Question: I am attempting to fill a circle with a series of other images and have those images masked off by the circle. I can see why this isn't working, but I can't come up with a solution as to how to fix it.
My drawing code (using processing) is as follows:
'''
PGraphicsOpenGL pgl = (PGraphicsOpenGL) g; // g may change
// This fixes the overlap issue
gl.glDisable(GL.GL_DEPTH_TEST);
// Turn on the blend mode
gl.glEnable(GL.GL_BLEND);
// Define the blend mode
gl.glBlendFunc(GL.GL_SRC_ALPHA, GL.GL_ONE_MINUS_SRC_ALPHA);
// draw the backgroud
fill(200,200,200);
rect(0, 0, width, height);
// cut out the circle
gl.glBlendFunc(GL.GL_ZERO, GL.GL_ONE_MINUS_SRC_ALPHA);
tint(0,0,0,255);
image(circle, 0, 0);
// draw the circle
gl.glBlendFunc(GL.GL_ONE_MINUS_DST_ALPHA, GL.GL_ONE);
tint(140,0,0,255);
image(circle, 0, 100);
gl.glBlendFunc(GL.GL_ONE_MINUS_DST_ALPHA, GL.GL_ONE);
tint(140,0,140,255);
image(circle, 0, 0);
'''
I have been following the directions at <URL> which seem to describe the effect that I want. I have also tried this on iphone with similar results.
Here is what I was expecting to happen, and what happened:

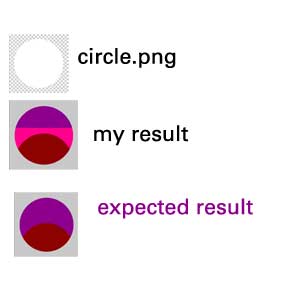
Answer: The problem must be with how you treat the transparent region. You could enable GL_ALPHA_TEST.
Or if your pictures stay that simple you can just draw them with triangles.